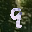
Label: 9